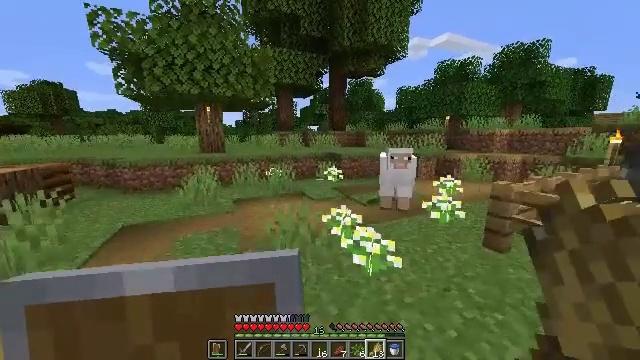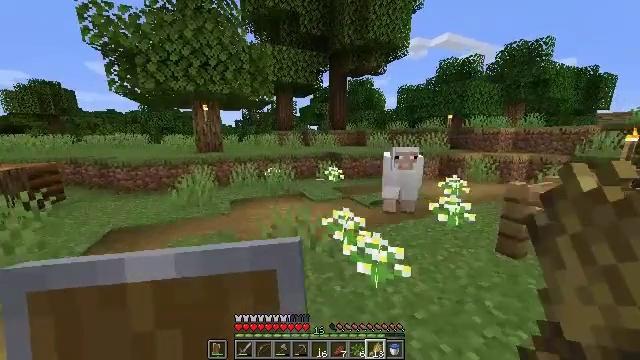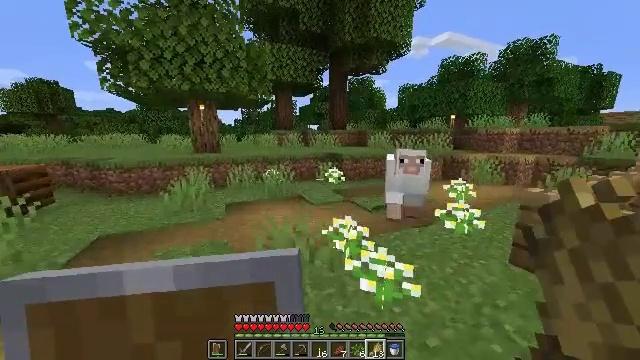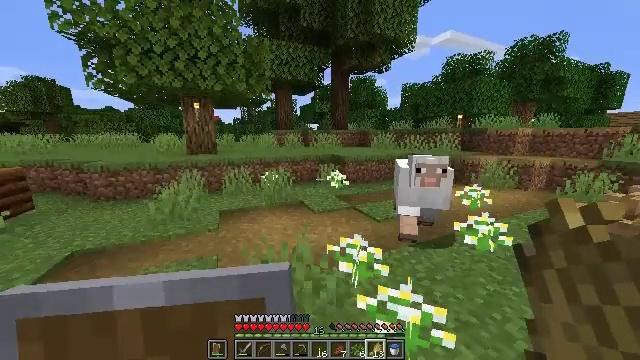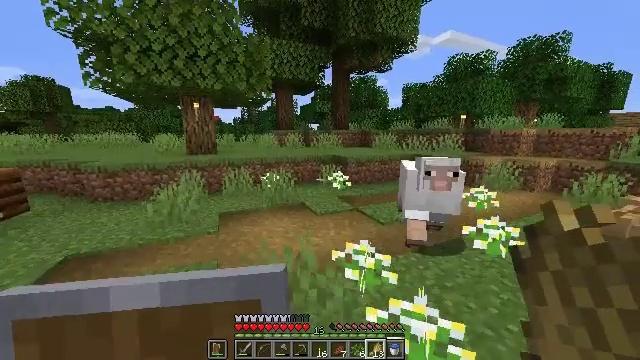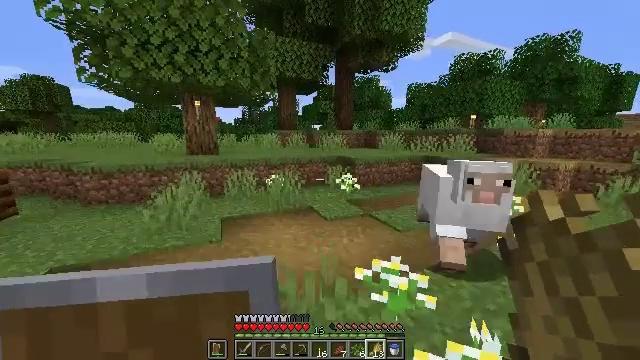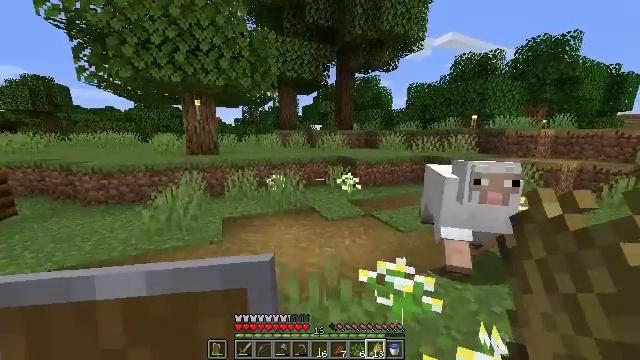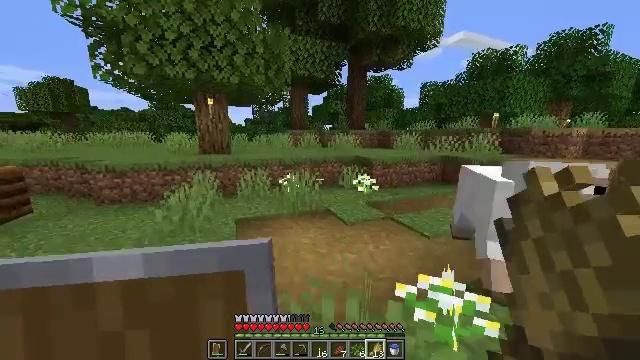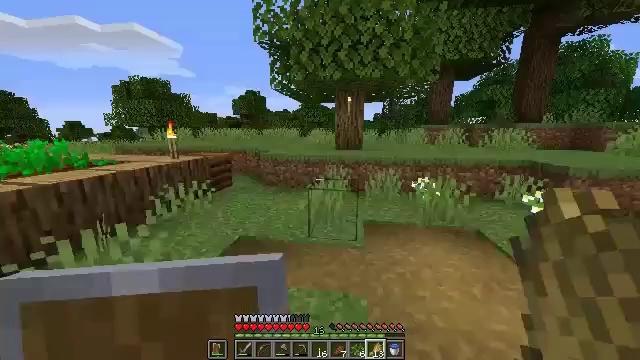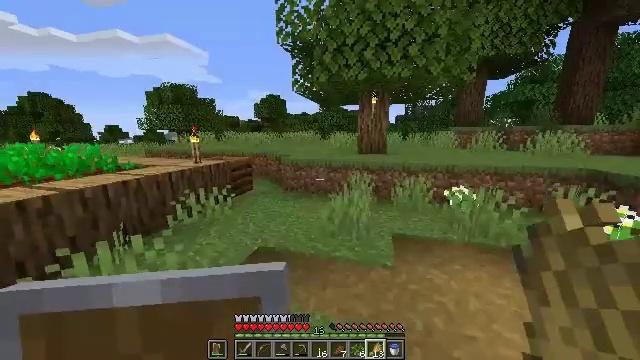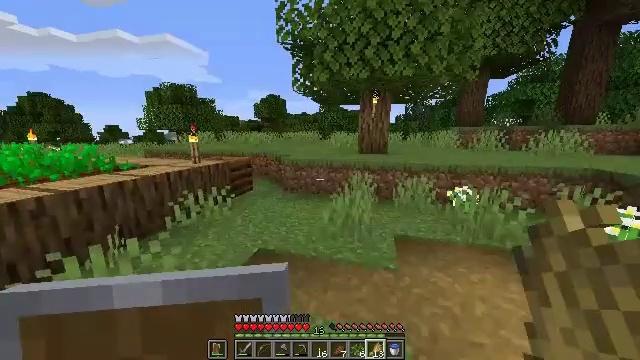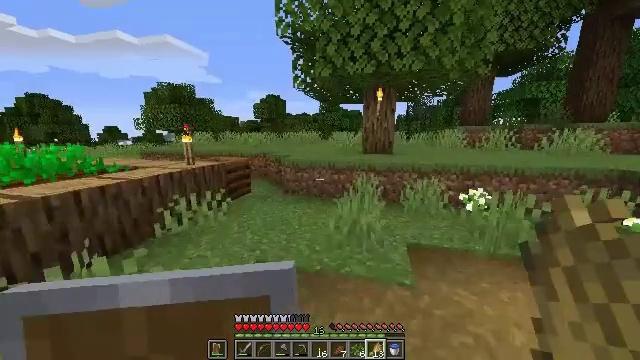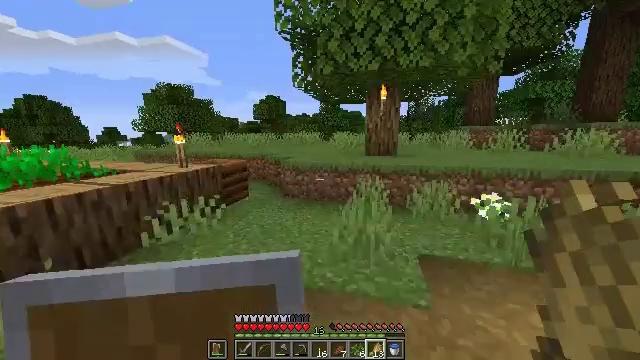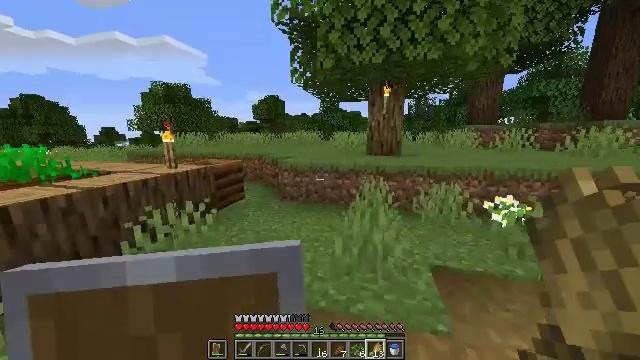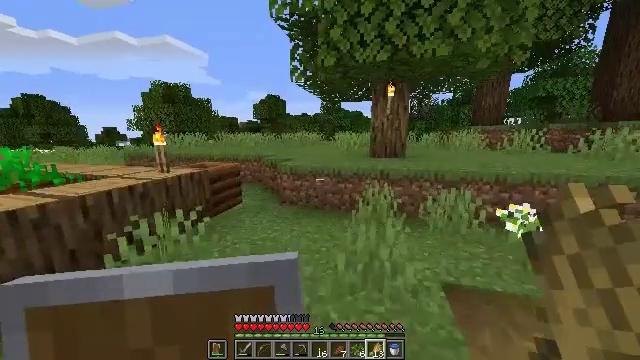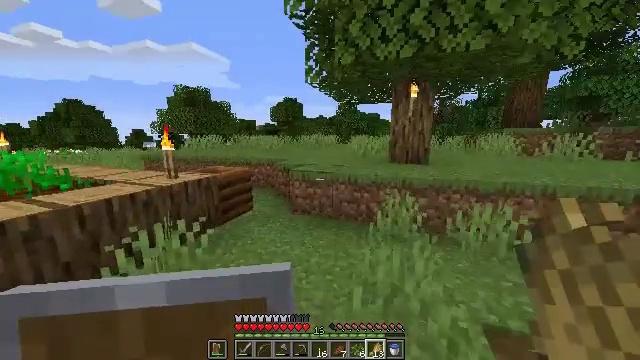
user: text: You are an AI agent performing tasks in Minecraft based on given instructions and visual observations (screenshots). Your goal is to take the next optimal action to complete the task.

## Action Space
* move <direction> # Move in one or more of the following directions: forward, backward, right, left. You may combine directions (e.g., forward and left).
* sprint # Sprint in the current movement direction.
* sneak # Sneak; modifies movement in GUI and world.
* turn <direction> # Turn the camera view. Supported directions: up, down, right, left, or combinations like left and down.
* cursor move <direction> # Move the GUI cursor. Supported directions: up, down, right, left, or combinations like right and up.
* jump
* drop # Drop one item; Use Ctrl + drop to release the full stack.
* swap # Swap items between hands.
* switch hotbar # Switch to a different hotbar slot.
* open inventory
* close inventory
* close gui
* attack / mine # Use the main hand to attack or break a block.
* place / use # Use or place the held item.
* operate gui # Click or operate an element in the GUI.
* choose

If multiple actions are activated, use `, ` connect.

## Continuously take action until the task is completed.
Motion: motion action
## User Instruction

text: Cut down the sugar cane stalks.
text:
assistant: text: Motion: move forward
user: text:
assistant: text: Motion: move forward
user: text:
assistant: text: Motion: move forward and move left
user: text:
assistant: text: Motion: move forward and move left
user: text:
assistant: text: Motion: move forward and move left
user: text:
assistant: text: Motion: move forward and move left
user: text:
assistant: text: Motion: move forward and move left, turn left
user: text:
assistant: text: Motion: move forward and move left, turn left and down
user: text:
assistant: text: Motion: move forward, turn left
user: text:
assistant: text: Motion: move forward
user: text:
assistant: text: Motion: move forward
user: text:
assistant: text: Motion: move forward
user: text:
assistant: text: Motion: move forward
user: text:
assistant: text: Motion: move forward
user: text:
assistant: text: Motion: move forward, turn left
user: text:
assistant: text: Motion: move forward, turn left
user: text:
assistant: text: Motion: move forward, turn left
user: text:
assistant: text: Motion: move forward, turn left and down
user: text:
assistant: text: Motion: move forward
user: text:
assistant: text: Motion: move forward
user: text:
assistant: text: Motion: move forward, turn left
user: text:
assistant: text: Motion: move forward, turn left and down
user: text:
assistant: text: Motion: move forward, turn left and down
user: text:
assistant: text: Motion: move forward, turn left and down
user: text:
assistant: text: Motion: move forward, turn left and down, jump
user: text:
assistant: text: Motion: move forward, jump
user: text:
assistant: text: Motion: move forward, jump
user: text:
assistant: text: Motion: move forward
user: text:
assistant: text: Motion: move forward
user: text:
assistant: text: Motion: move forward